Question: I am trying to create the following layout in android.
I am unable to achieve the layout as shown in the image.Please ignore the image on the extreme left.
'''
<LinearLayout
android:id="@+id/ll_groups_list_text"
android:layout_width="wrap_content"
android:layout_height="wrap_content"
android:layout_gravity="center_vertical"
android:layout_marginLeft="10dp"
android:layout_weight="1.0"
android:background="@drawable/normal_white_bg"
android:gravity="center"
android:orientation="vertical" >
<TextView
android:id="@+id/groups_list_name"
android:layout_width="match_parent"
android:layout_height="wrap_content"
android:singleLine="true"
android:text="Group name"
android:textAppearance="?android:attr/textAppearanceMedium" />
<TextView
android:id="@+id/groups_list_description"
android:layout_width="match_parent"
android:layout_height="wrap_content"
android:ellipsize="end"
android:singleLine="true"
android:text="Group Description may come for two lines" />
</LinearLayout>
<ImageView
android:id="@+id/groups_list_image"
android:layout_width="70dp"
android:layout_height="70dp"
android:padding="3dip"
android:src="@drawable/logo" />
'''
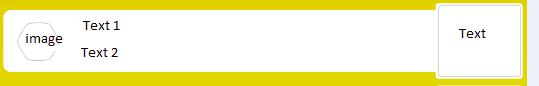
Answer: this may helpful to you,
'''
<RelativeLayout
xmlns:android="http://schemas.android.com/apk/res/android"
android:layout_width="match_parent"
android:layout_height="wrap_content"
android:orientation="vertical"
android:padding="2dp" >
<ImageView
android:id="@+id/image"
android:layout_width="120dp"
android:layout_height="120dp"
android:contentDescription="@string/news" />
<RelativeLayout
android:layout_width="wrap_content"
android:layout_height="60dp"
android:layout_centerVertical="true"
android:layout_marginLeft="10dp"
android:layout_marginRight="10dp"
android:layout_toLeftOf="@+id/arrow"
android:layout_toRightOf="@+id/thumb"
android:orientation="vertical" >
<TextView
android:id="@+id/text1"
android:layout_width="wrap_content"
android:layout_height="wrap_content"
android:ellipsize="end"
android:maxLines="1"
android:text="@string/text1"
android:textSize="25dp"
android:textStyle="bold" />
<TextView
android:id="@+id/text2"
android:layout_width="wrap_content"
android:layout_height="wrap_content"
android:layout_alignParentBottom="true"
android:layout_alignParentRight="true"
android:layout_marginTop="25dp"
android:padding="2dp"
android:paddingTop="20dp"
android:text="@string/text2"
android:textColor="#7F7F7F"
android:textSize="10sp" />
</RelativeLayout>
<ImageView
android:id="@+id/textImage"
android:layout_width="wrap_content"
android:layout_height="wrap_content"
android:layout_alignParentRight="true"
android:layout_centerVertical="true"
android:layout_marginRight="5dp"
android:src="@drawable/image_source" />
</RelativeLayout>
'''